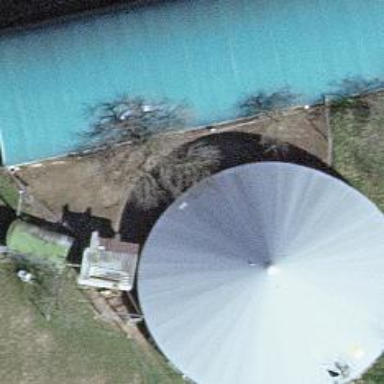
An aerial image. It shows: Storage tank with man-made structure.